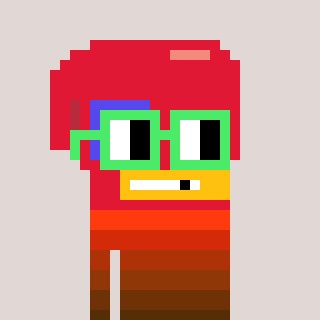
a pixel art character with square light green glasses, a boxing glove-shaped head and a darkpink-colored body on a warm background